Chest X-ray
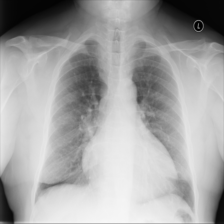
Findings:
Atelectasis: negative
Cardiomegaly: negative
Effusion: negative
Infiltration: negative
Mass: negative
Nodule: negative
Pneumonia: negative
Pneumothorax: negative
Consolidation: negative
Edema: negative
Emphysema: negative
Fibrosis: negative
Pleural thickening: negative
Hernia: negative